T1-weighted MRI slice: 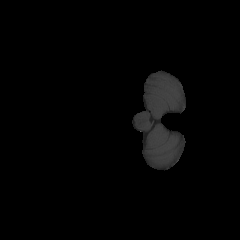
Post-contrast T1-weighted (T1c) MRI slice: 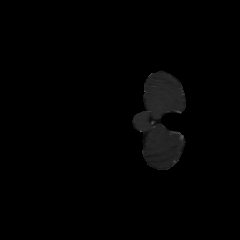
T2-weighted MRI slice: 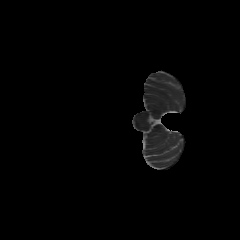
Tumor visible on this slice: no